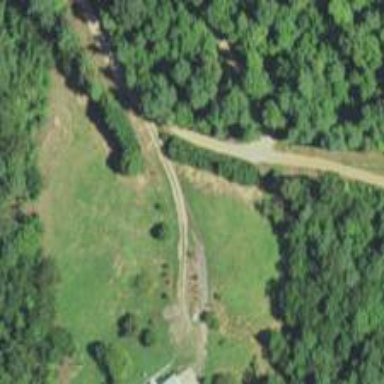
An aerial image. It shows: Driveway leading to service road.